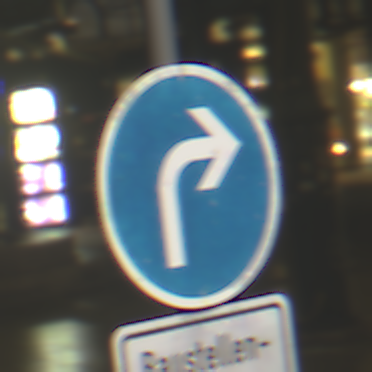
Verkehrszeichen: VorgeschriebeneFahrtrichtungRechts
Zusatzzeichen unten: SonstigeFahrzeugePersonengruppenFrei1
Umgebung: Outdoor, Urban
Tageszeit: Night
Wetter: Overcast
Licht: Artificial
Jahreszeit: NotSpecified
Kontrast: MediumContrast